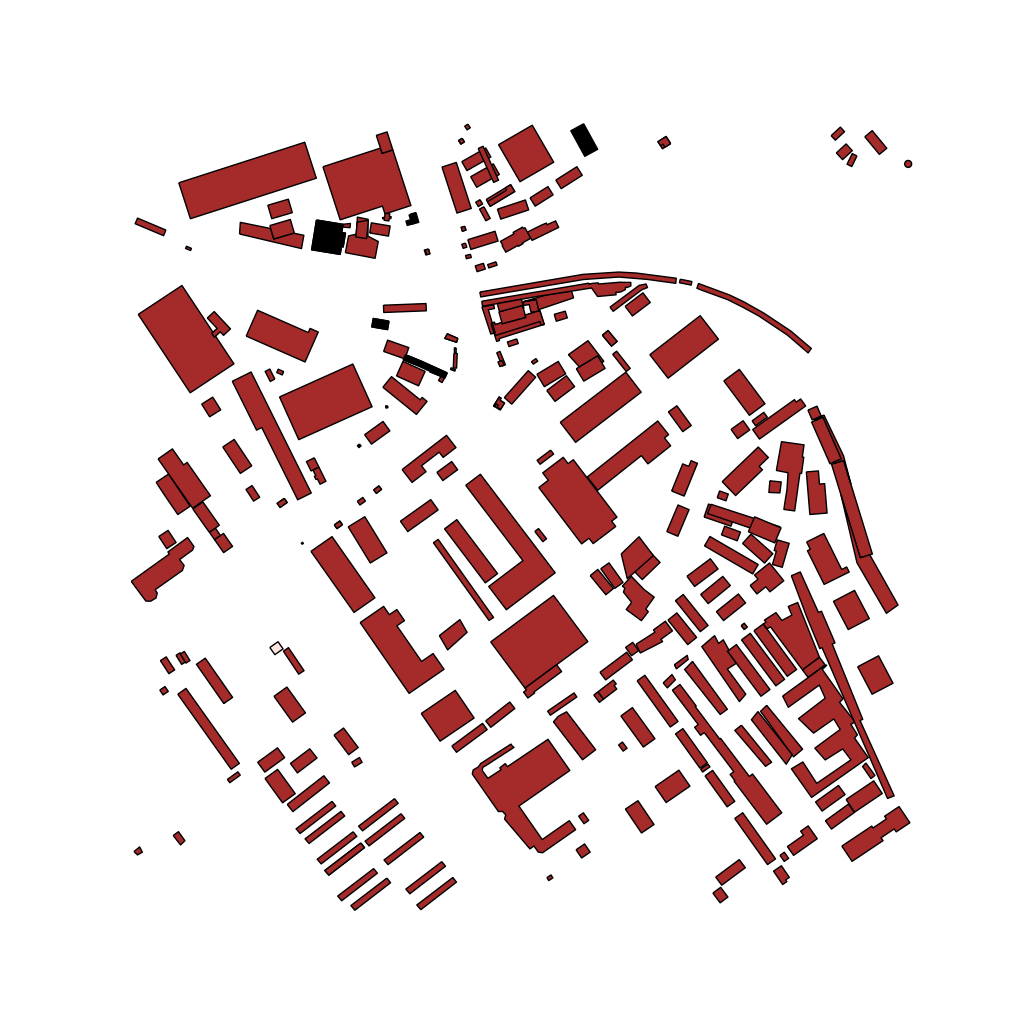
Tags: overhead vector_map, business, industrial, recreation, residential, transport, individual_rise, low_rise, medium_rise, density_1, Building, Facility, Gas, 1.0 km²